Question: I'm trying to align an image with text in a table such that the image is aligned to the of the text.
The current code I have for the table is:
'''
<table class="table table-striped">
<thead>
<tr>
<th><h4><img src="image.png" />Title1</h4></th>
<th><h4><img src="image2.png" />Title2</h4></th>
</tr>
</thead>
<tbody>
<tr>
<td>Subtitle1</td>
<td>Subtitle2</td>
</tr>
<tr>
<td>Subtitle1</td>
<td>Subtitle2</td>
</tr>
</tbody>
</table>
'''
It currently looks like this:
How do I make the image align to the bottom of the text?
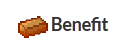
Answer: Maybe this will do it...
'''
<table class="table table-striped">
<thead>
<tr>
<th><h4><img src="image.png" style="vertical-align: text-bottom;" />Title1</h4></th>
<th><h4><img src="image2.png" style="vertical-align: text-bottom;" />Title2</h4></th>
</tr>
</thead>
<tbody>
<tr>
<td>Subtitle1</td>
<td>Subtitle2</td>
</tr>
<tr>
<td>Subtitle1</td>
<td>Subtitle2</td>
</tr>
</tbody>
</table>
'''
It uses the style attribute -VERTICAL-ALIGN and assigns the value TEXT-BOTTOM